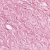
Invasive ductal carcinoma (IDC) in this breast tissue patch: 0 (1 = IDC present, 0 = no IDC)